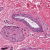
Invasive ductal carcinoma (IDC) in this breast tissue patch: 0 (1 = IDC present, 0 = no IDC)